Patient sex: M
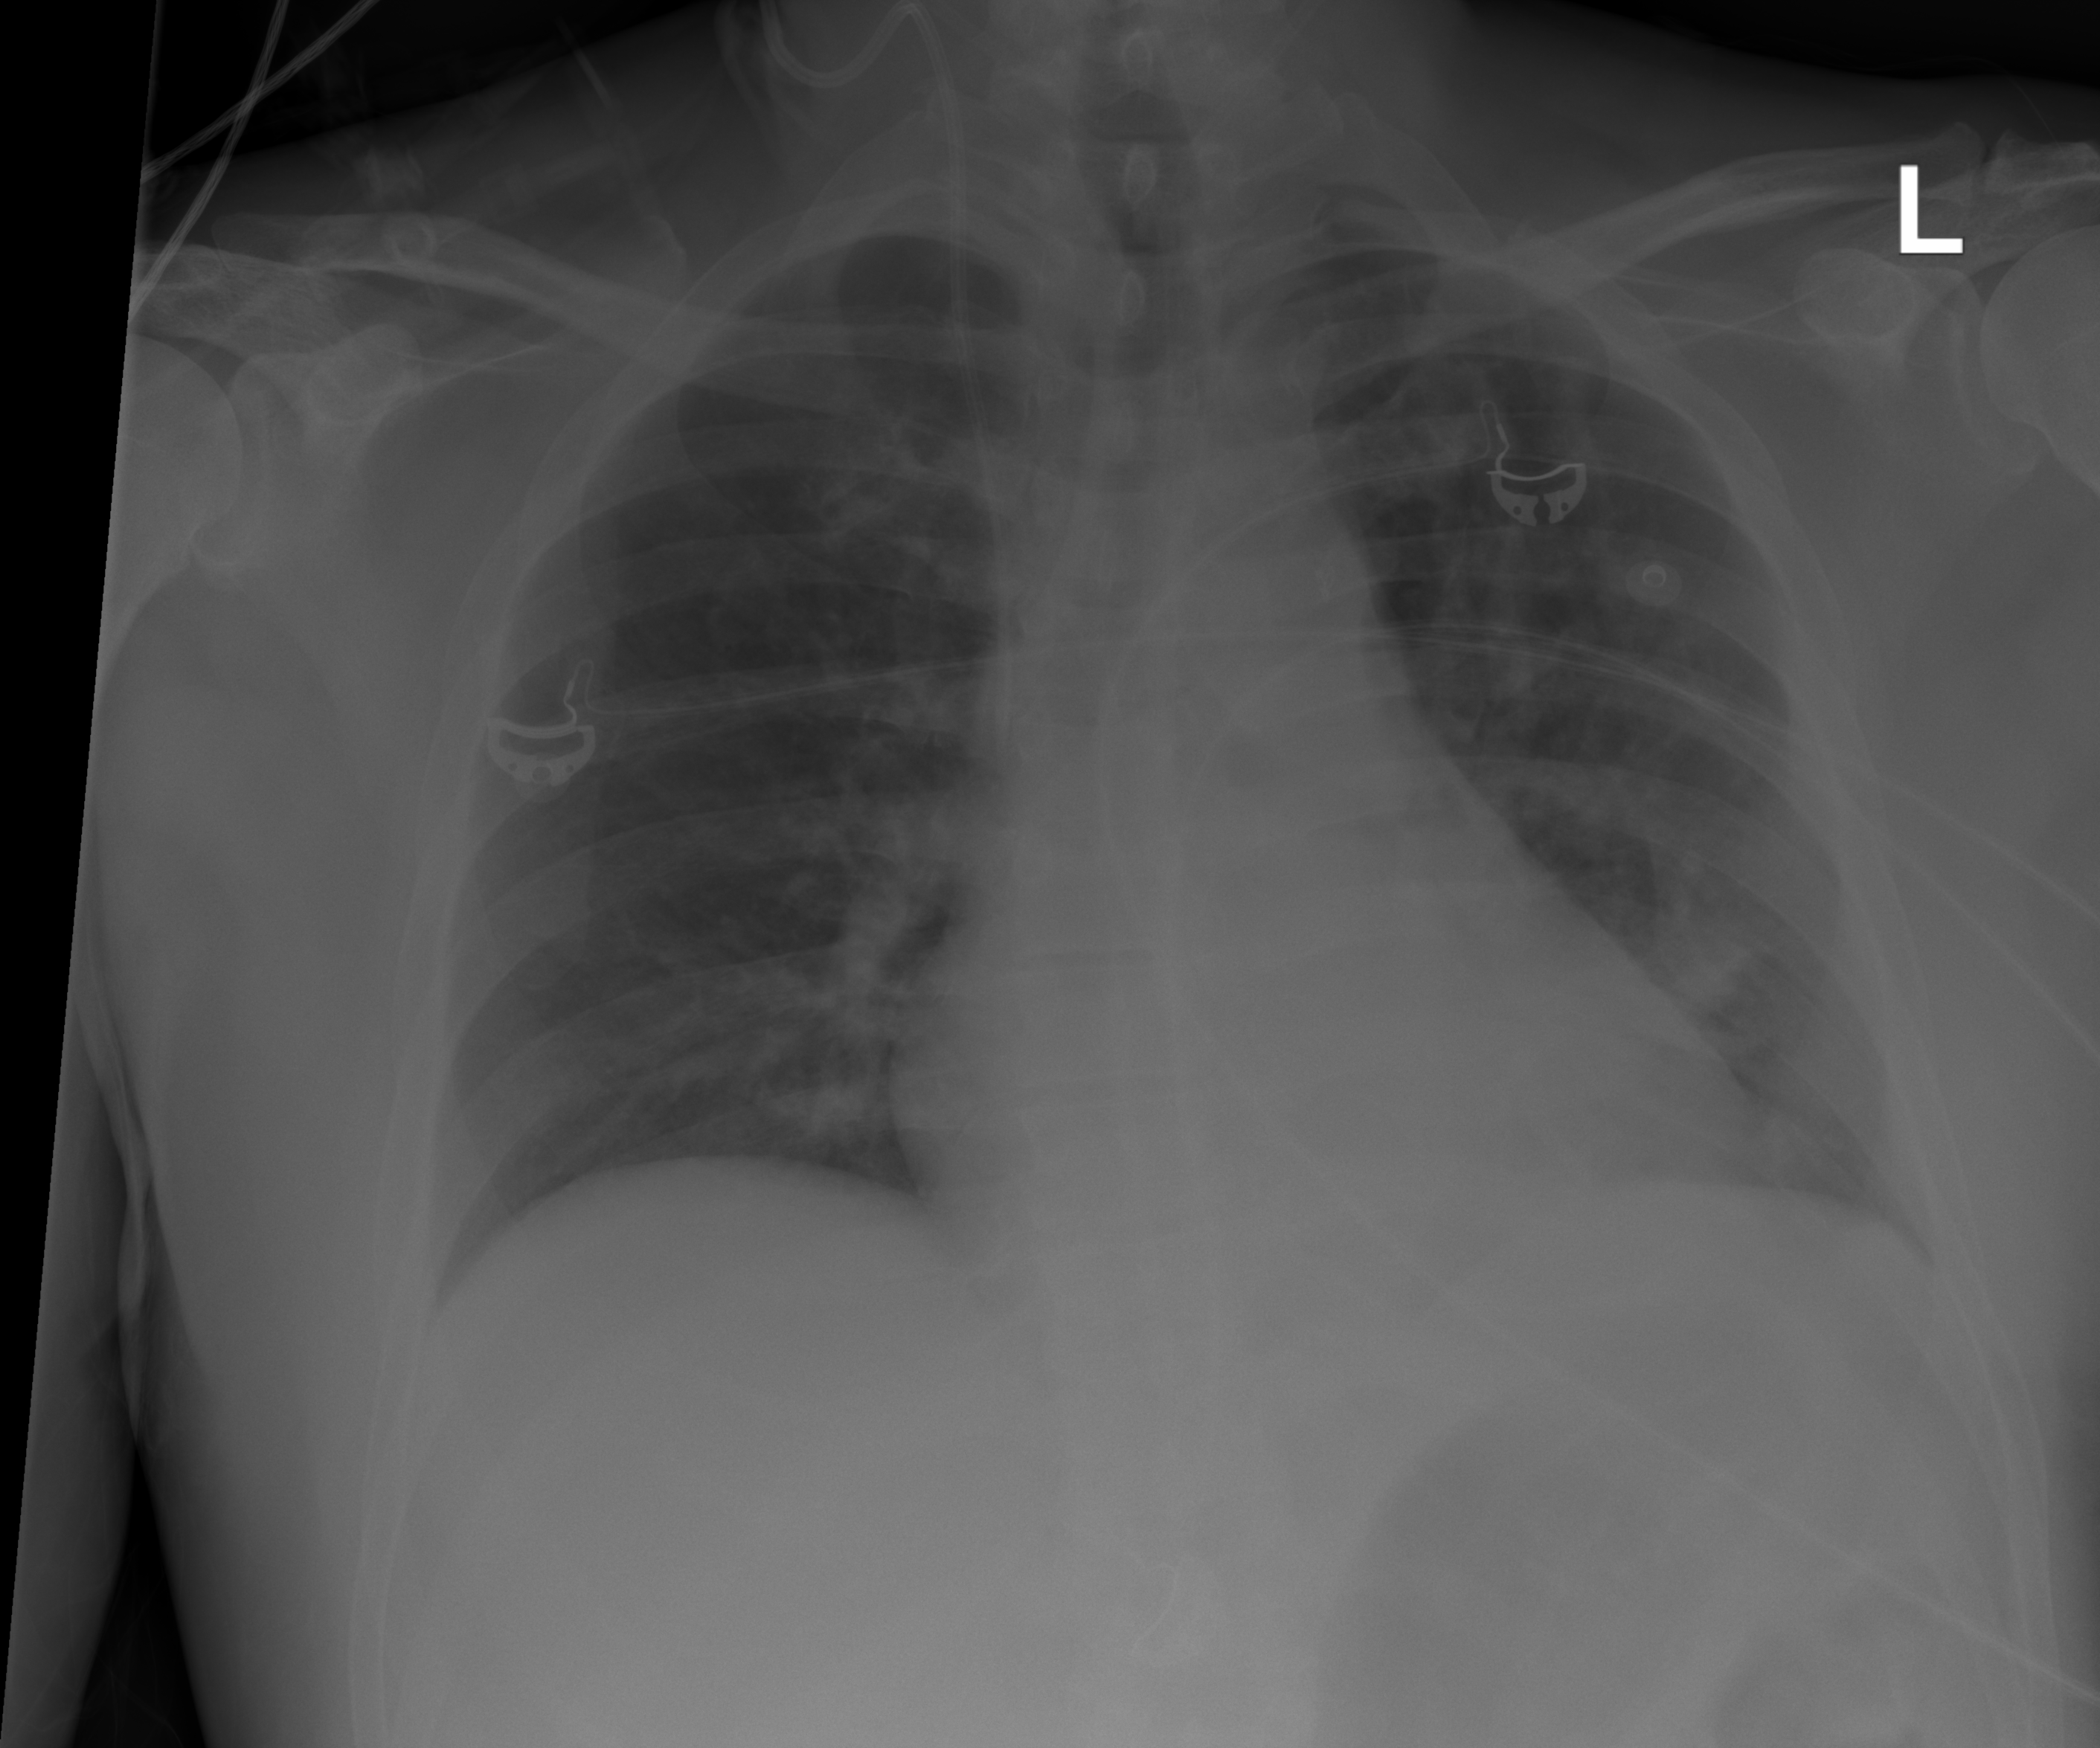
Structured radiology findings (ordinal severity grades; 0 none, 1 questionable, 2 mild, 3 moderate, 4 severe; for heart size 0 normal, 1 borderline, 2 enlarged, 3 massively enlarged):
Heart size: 1
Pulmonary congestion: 0
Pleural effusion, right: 0
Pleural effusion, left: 1
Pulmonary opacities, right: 0
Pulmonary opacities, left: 2
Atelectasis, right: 0
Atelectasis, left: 2